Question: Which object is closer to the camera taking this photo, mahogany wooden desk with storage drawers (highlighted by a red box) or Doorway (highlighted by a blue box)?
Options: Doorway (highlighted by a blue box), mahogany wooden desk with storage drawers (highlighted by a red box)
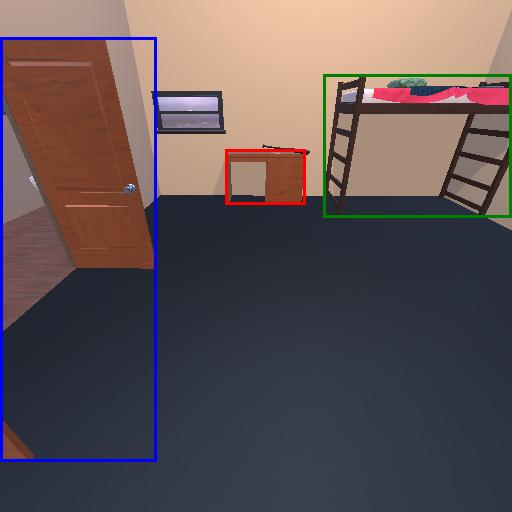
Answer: Doorway (highlighted by a blue box)